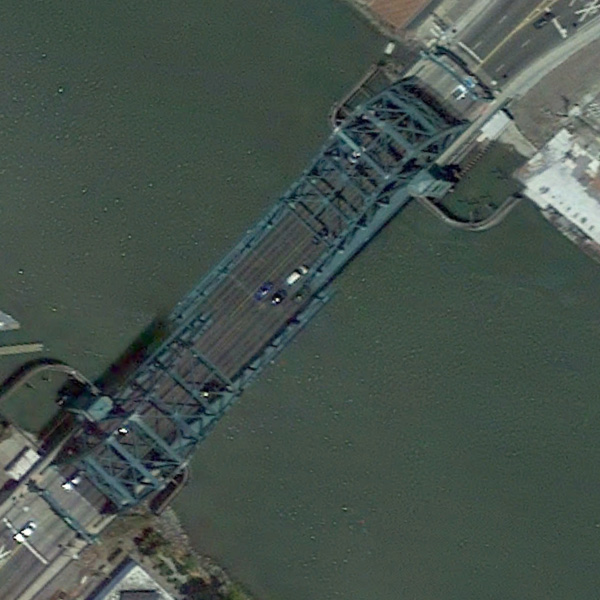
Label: Bridge